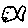
Label: fish